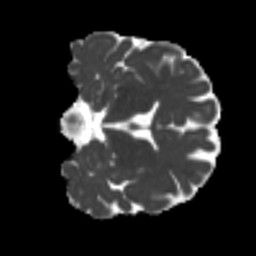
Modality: MD
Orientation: coronal
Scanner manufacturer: siemens
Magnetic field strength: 3 T
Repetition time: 4 s
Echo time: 0.0594 s